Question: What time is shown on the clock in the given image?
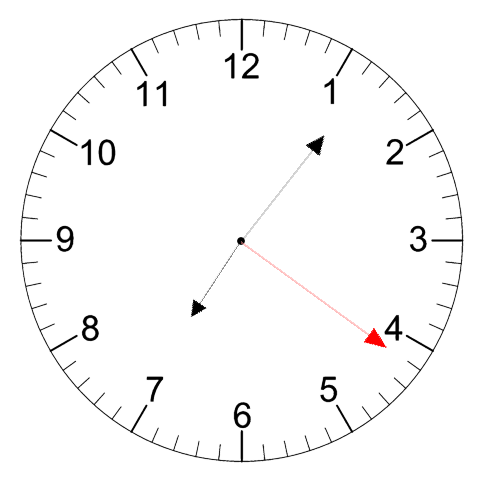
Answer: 07:06:21